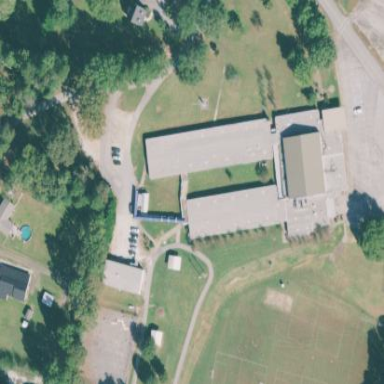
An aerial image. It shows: School building.